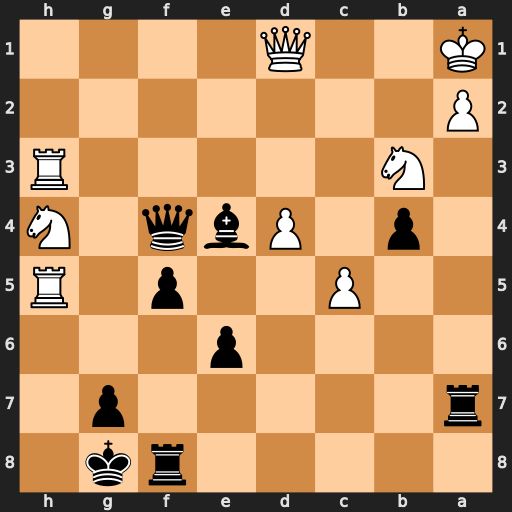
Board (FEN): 5rk1/r5p1/4p3/2P2p1R/1p1Pbq1N/1N5R/P7/K2Q4
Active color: b
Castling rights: -
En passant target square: -
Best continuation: Qf2 Rh8+ Kxh8 Ng6+ Kg8 Rh8+ Kf7 Ne5+ Ke7